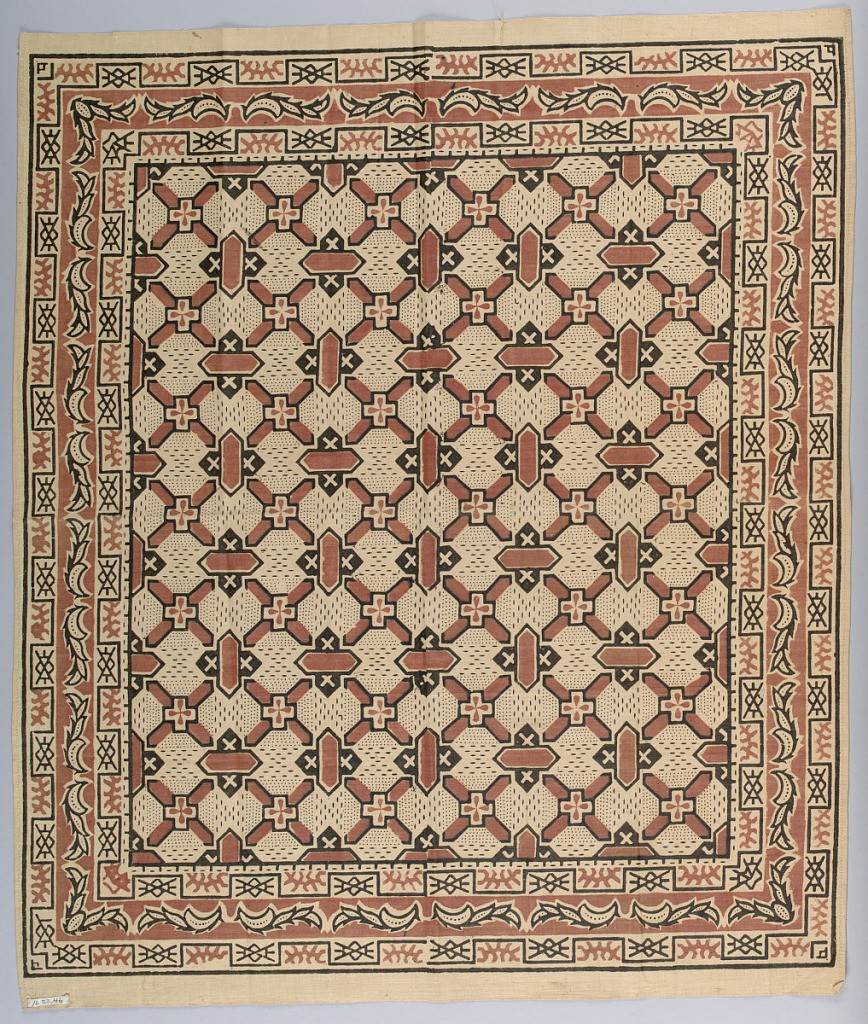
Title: Handkerchief
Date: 1830s
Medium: cotton Technique: printed on plain weave
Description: Terra cotta and black on a light tan ground with geometric design. Two edges hemmed.